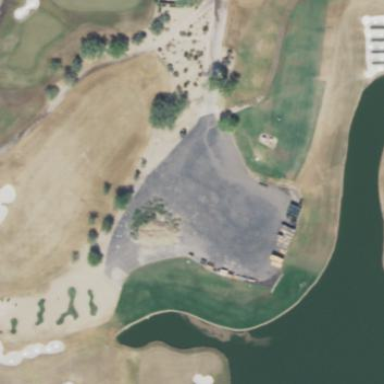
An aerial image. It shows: Area of rough grass used for golf.